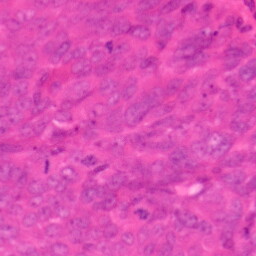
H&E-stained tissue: Colon